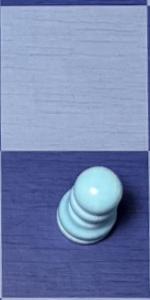
Label: Pawn_White